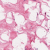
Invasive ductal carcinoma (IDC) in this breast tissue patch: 0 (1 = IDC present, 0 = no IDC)